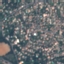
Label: Residential